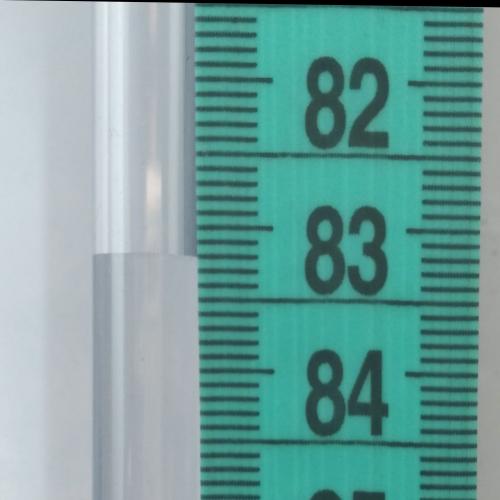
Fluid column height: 83.2 cm